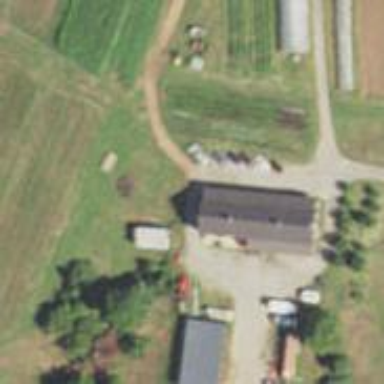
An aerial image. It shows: Farmyard area.